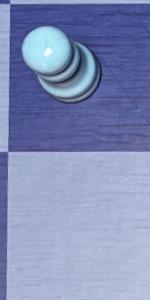
Label: Empty